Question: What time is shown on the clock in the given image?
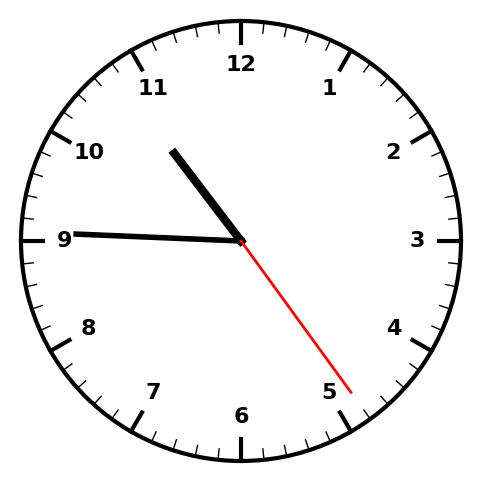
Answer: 10:45:24